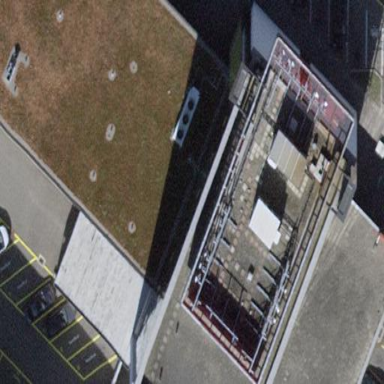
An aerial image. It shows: Office building.